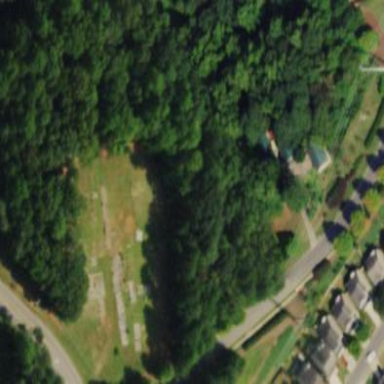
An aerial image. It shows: Cemetery.